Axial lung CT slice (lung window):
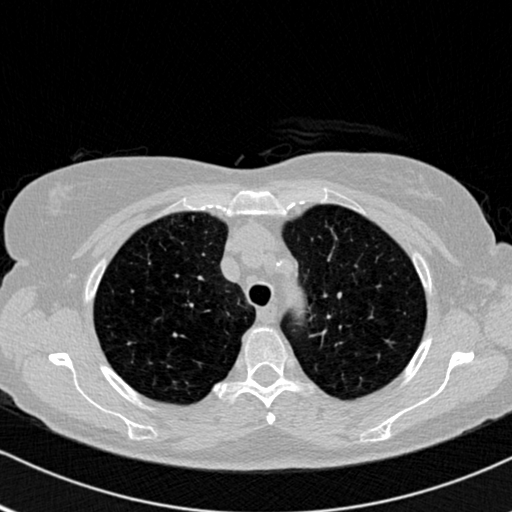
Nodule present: no